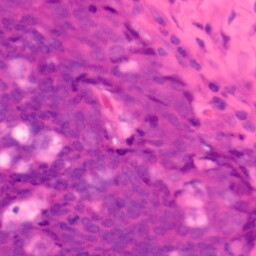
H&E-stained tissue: Colon